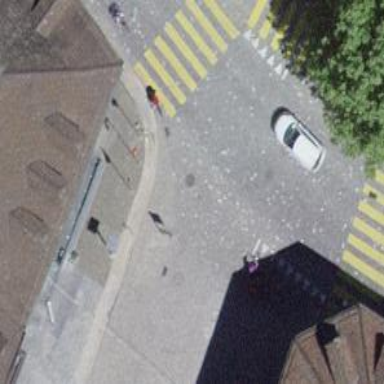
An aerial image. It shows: Unmarked crossing on footway paved with paving stones.